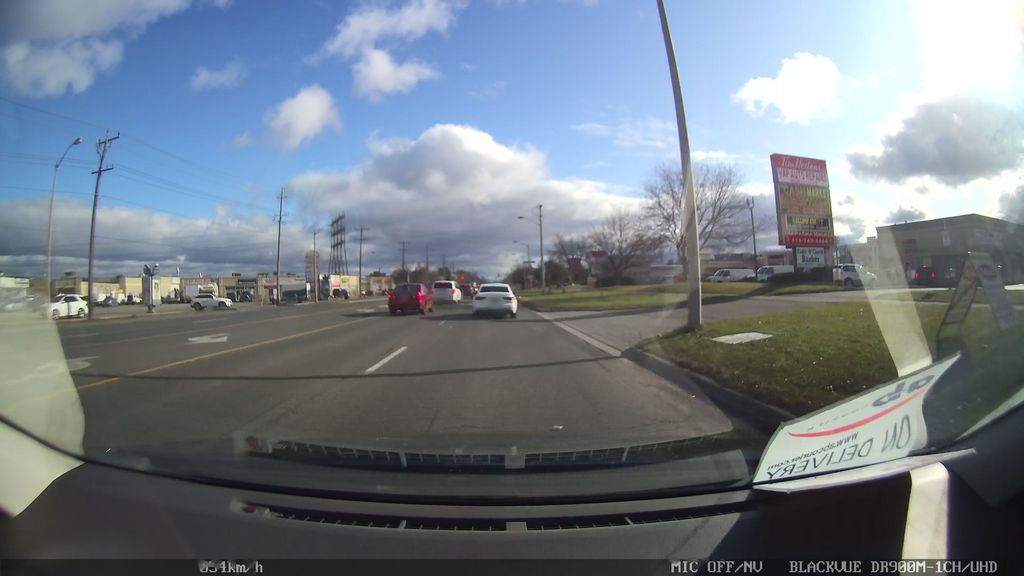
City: toronto